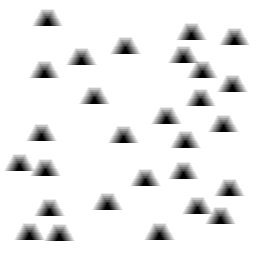
Squares: 0
Triangles: 28
Stars: 0
Total shapes: 28